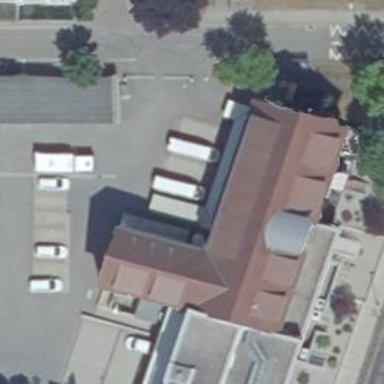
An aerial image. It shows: Building.